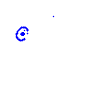
Particle: proton